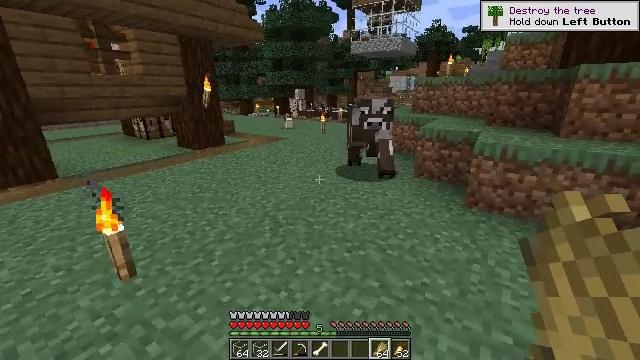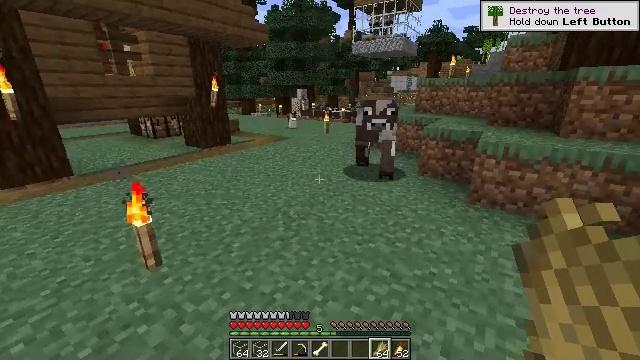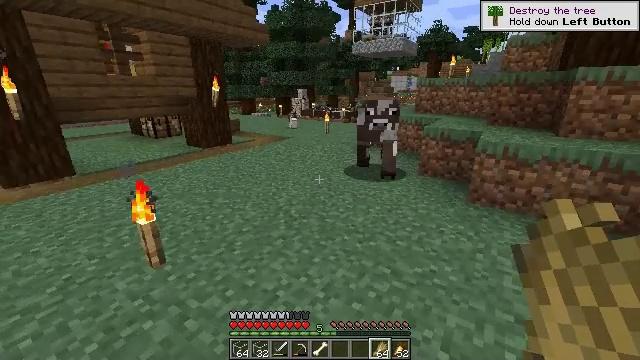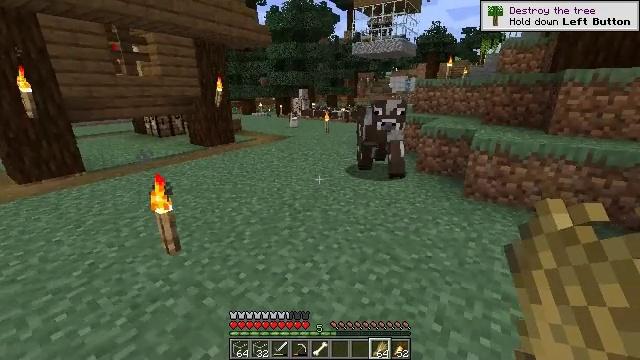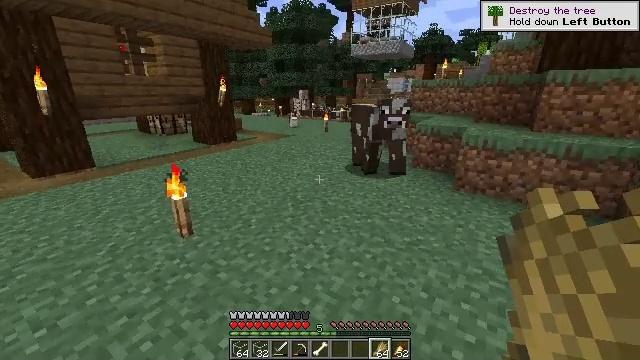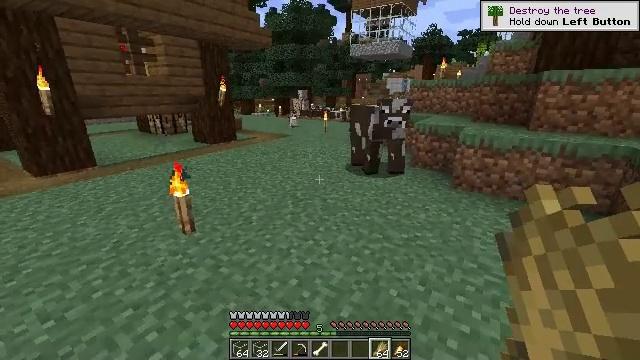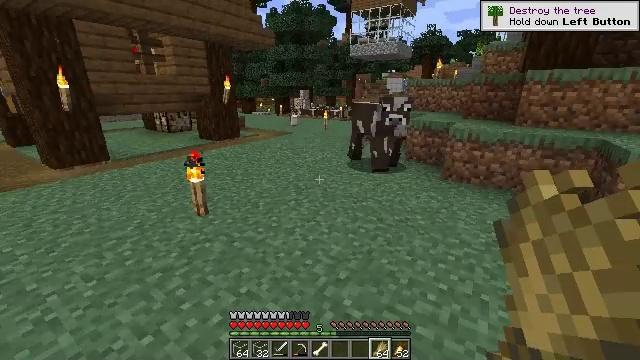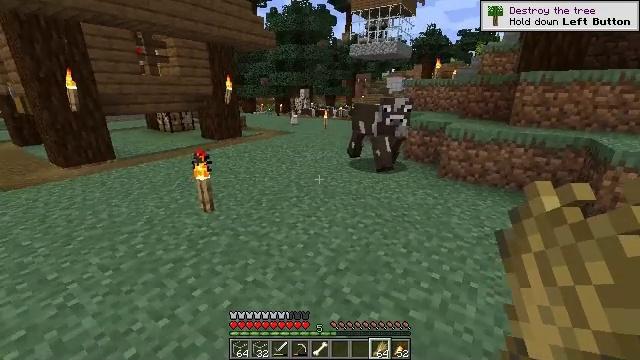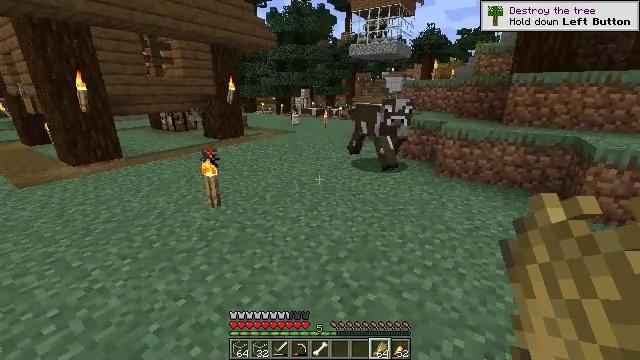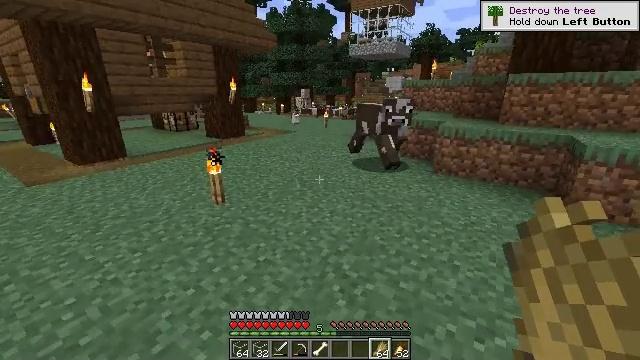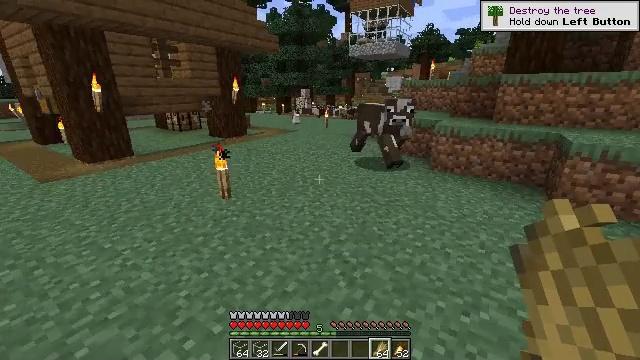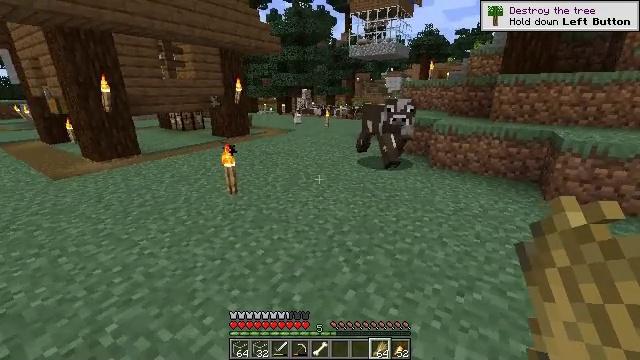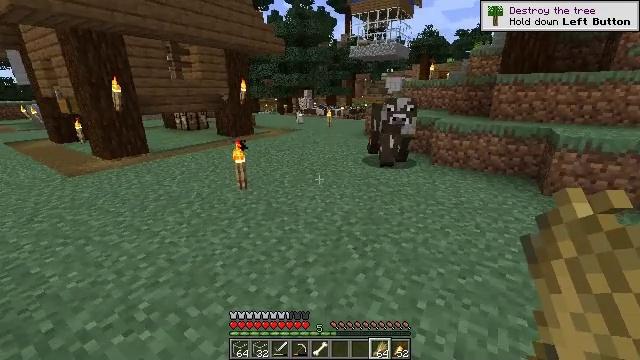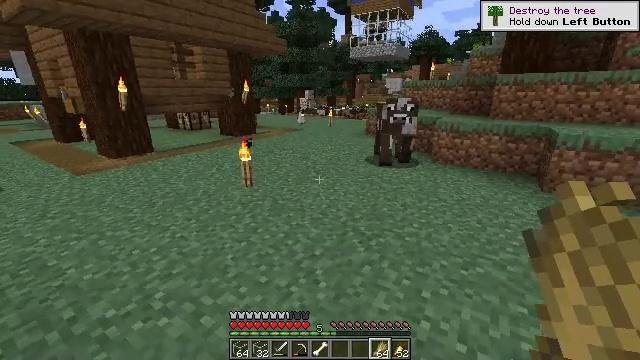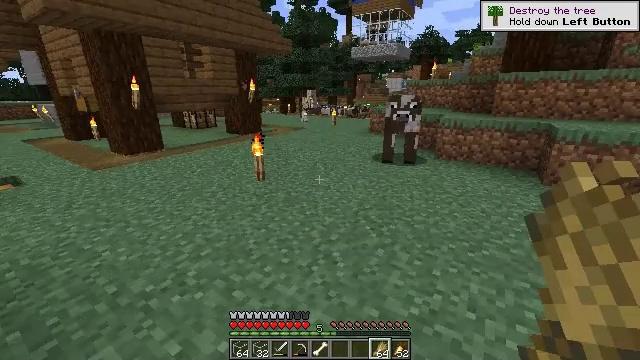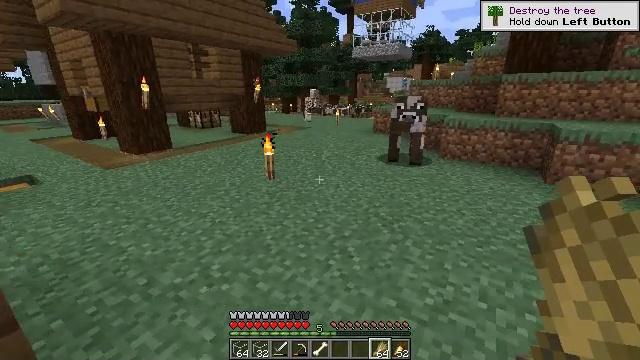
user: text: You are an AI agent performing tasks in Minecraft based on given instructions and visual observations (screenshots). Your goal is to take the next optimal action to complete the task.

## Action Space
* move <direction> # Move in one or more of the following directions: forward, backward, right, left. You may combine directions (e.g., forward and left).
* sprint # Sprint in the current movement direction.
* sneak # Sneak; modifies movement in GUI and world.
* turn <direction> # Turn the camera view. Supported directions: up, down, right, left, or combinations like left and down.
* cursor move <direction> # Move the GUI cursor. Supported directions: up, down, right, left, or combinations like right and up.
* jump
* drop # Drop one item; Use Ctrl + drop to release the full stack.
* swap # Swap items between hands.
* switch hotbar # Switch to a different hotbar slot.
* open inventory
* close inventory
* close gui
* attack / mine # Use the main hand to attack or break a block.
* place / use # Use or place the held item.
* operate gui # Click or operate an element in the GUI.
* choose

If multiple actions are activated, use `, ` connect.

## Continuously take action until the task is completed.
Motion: motion action
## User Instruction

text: Attack the spruce fence to dismantle it.
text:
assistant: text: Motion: move back and move left
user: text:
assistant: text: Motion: move back
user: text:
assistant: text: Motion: move back
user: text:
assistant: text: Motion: move back
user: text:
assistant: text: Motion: move back
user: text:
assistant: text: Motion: move back
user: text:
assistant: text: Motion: move back
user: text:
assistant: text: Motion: move back
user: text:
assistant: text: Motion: move back
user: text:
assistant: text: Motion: move back
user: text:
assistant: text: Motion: move back and move left
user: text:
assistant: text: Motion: move back and move left
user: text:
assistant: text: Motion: move back and move left
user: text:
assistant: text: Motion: move back and move left
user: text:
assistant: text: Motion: move left
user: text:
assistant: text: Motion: move left
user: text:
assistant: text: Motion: no_op
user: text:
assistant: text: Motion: no_op
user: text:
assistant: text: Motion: no_op
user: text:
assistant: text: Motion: no_op
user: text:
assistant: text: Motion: no_op
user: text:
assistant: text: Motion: no_op
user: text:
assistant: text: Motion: turn left
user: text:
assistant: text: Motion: turn left
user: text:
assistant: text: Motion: turn left
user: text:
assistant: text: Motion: turn left
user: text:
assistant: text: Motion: turn left and up
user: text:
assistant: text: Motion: turn left and up
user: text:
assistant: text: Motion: turn left and up
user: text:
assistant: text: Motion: turn left and up